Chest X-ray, PA view. Patient: 36 years old, sex F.
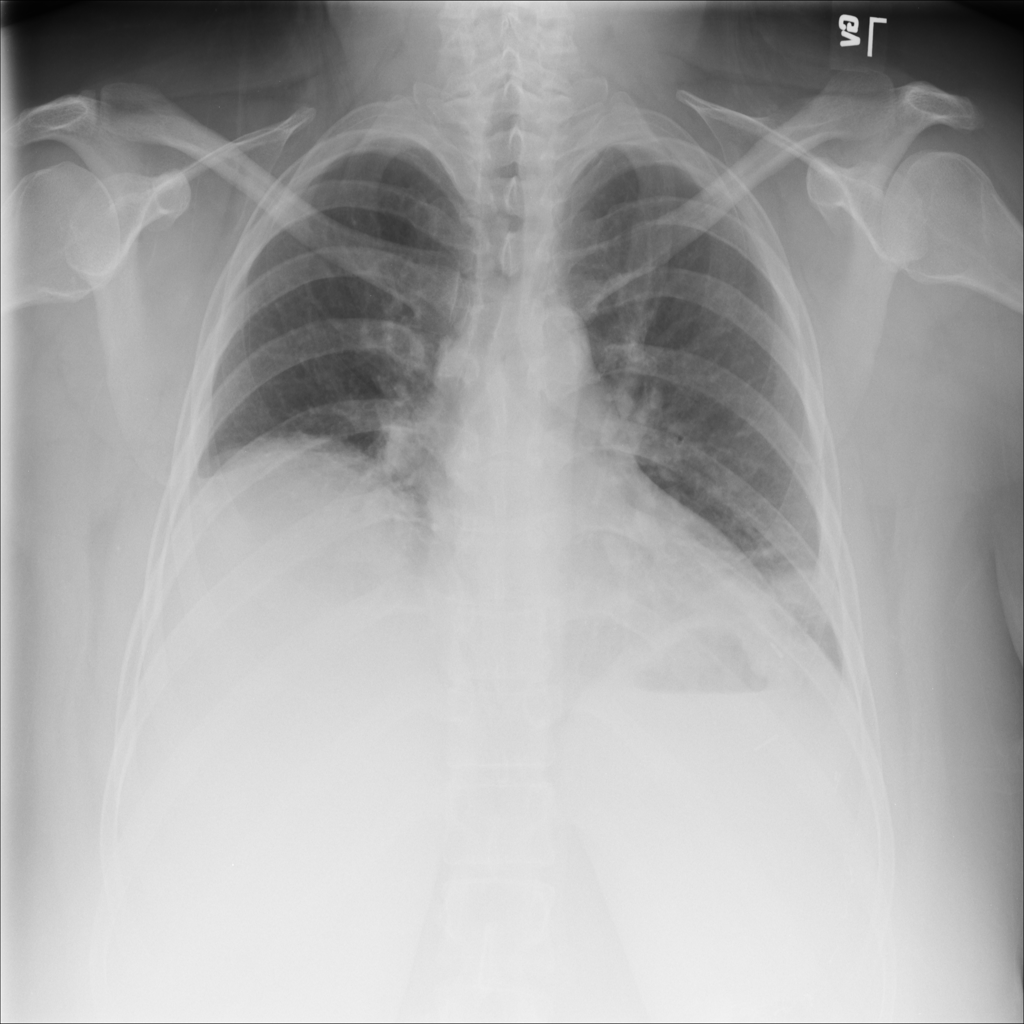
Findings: Atelectasis, Effusion, Infiltration